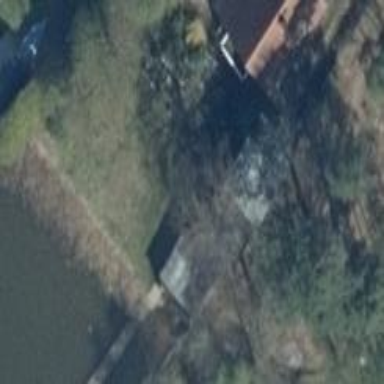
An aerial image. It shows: Boathouse building.